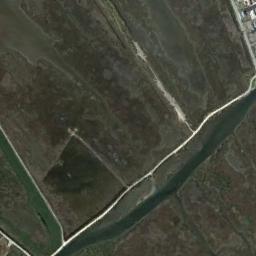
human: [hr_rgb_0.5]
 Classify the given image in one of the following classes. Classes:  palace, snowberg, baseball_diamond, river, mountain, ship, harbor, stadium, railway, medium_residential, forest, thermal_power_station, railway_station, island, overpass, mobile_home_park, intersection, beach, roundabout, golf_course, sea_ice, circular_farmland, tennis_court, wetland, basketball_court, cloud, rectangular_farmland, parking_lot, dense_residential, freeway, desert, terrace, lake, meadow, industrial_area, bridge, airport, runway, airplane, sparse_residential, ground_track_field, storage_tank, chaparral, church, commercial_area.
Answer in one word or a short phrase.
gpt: wetland